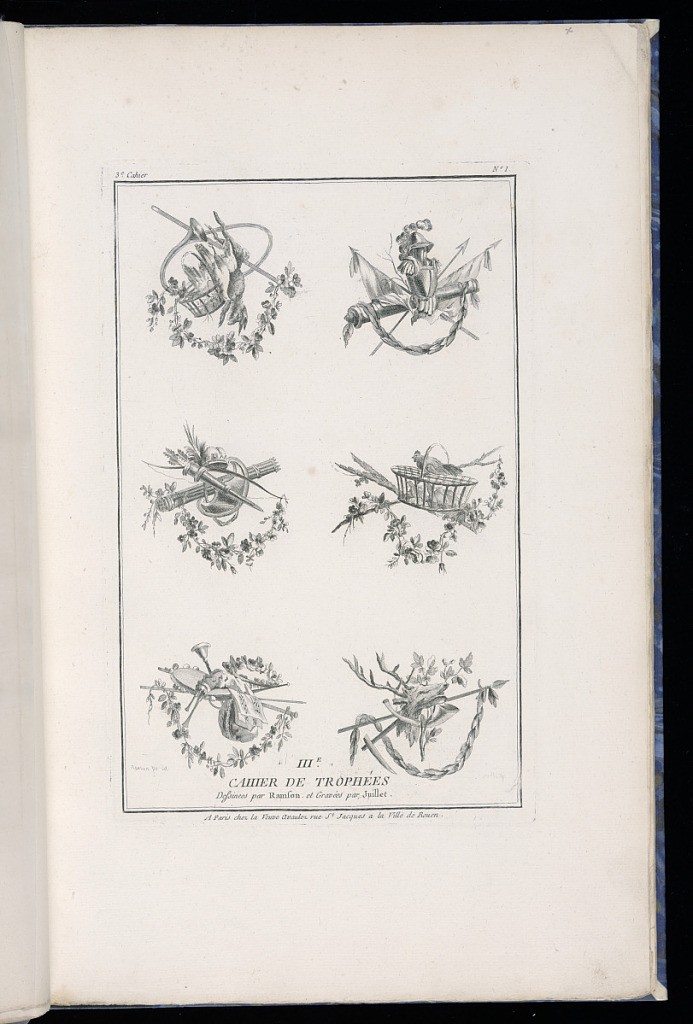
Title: Title Page
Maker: Pierre Ranson, French, 1736–1786
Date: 1777–79
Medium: Etching on paper
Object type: Print
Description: Title page and six designs for trophies incorporating arms and armor, spears, cannon, birds, baskets, horn, festoons of flowers and leaves, head of a deer, drum, bagpipe or musette, sheets of music. The plate is titled, signed, and numbered.